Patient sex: M
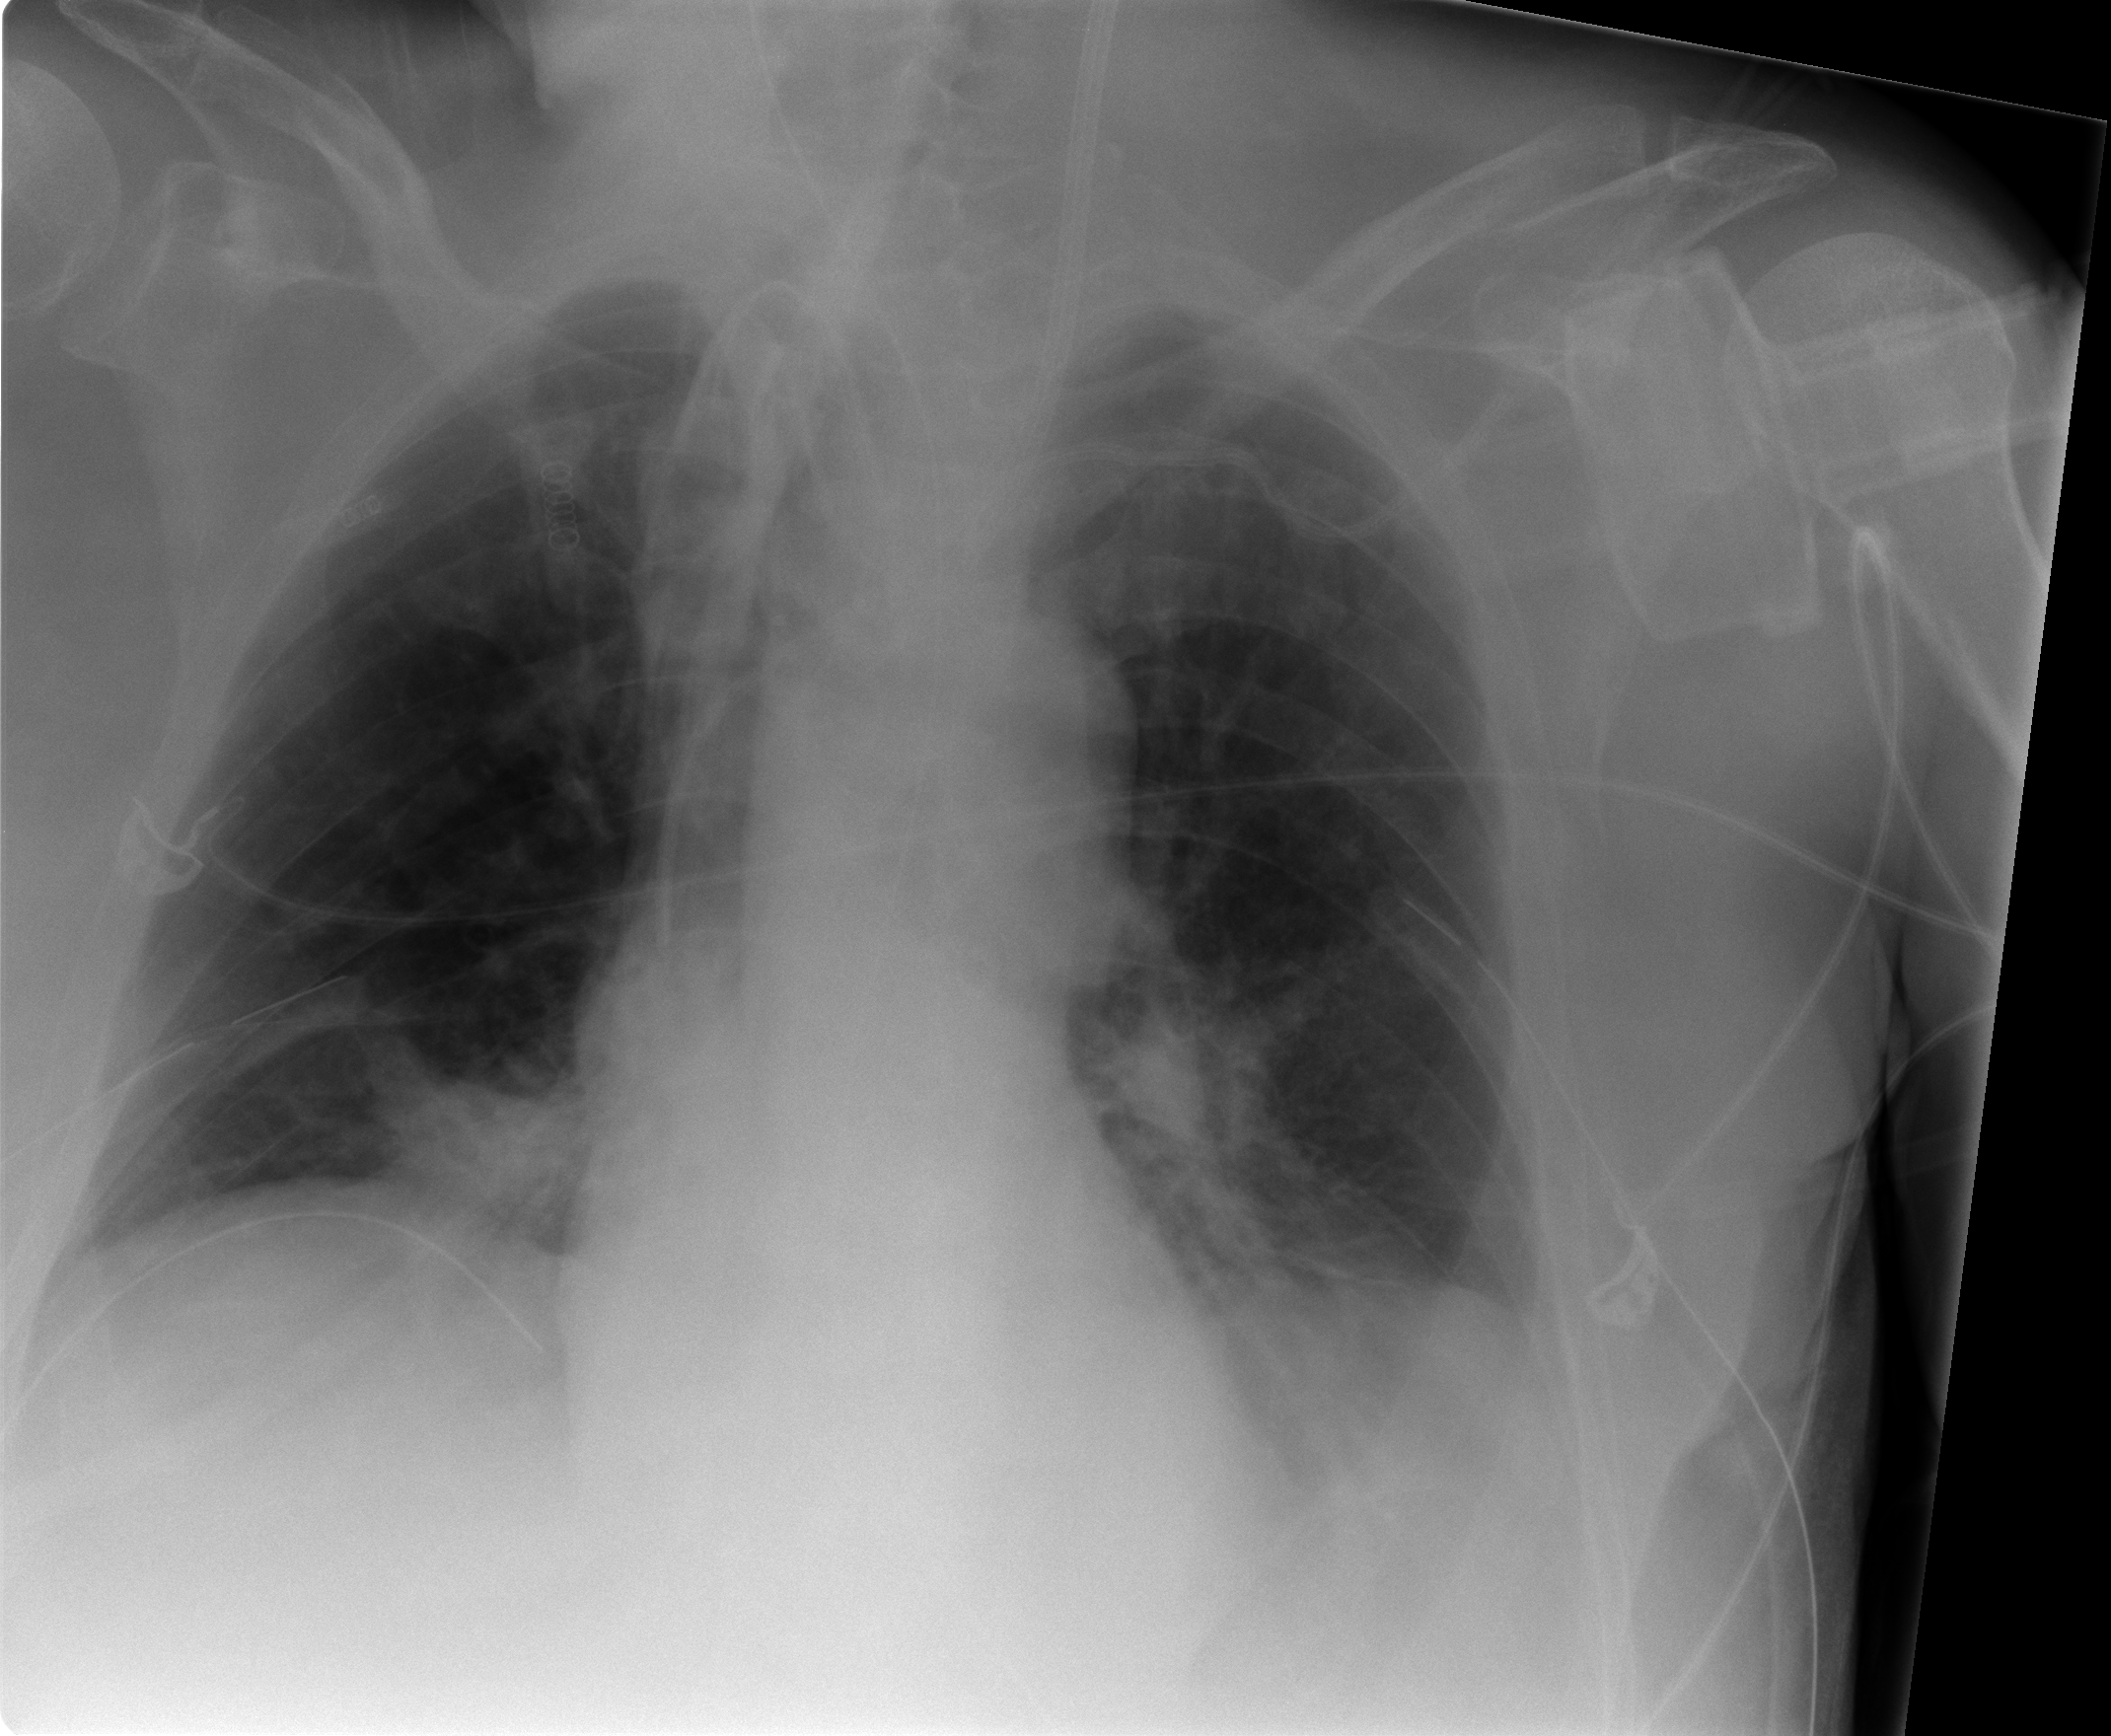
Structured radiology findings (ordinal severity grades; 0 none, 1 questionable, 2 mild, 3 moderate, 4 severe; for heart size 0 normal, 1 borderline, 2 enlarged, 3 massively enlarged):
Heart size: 0
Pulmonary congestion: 0
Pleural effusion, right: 0
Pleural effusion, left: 1
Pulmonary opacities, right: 0
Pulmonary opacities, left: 0
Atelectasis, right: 2
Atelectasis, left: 2